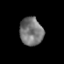
Tissue: prostate
Cell type: T cells
Senescence score: 0.3273
Nuclear area (px): 640
Mean DAPI intensity: 118.484